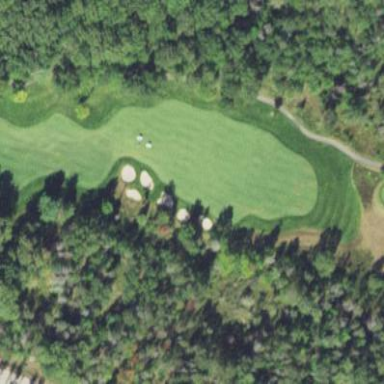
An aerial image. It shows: Grassy area designated as golf fairway.